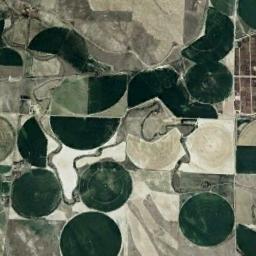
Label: circular_farmland